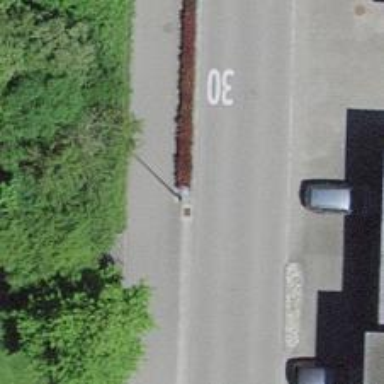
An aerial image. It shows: Block barrier.